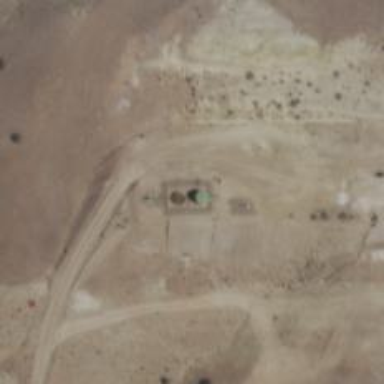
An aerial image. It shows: Storage tank with man-made structure.